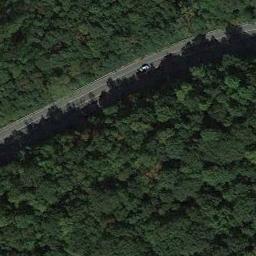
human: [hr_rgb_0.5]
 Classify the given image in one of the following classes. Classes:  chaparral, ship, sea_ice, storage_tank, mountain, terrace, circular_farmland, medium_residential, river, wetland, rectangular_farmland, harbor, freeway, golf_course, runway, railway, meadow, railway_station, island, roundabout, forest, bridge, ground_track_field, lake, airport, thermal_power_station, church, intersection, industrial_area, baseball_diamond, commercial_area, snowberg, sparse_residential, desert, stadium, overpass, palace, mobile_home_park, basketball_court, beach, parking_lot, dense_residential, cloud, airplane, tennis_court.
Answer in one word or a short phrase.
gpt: freeway